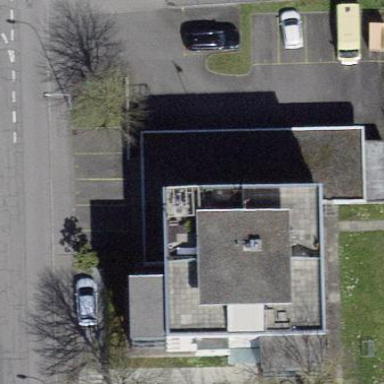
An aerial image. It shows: Commercial building.